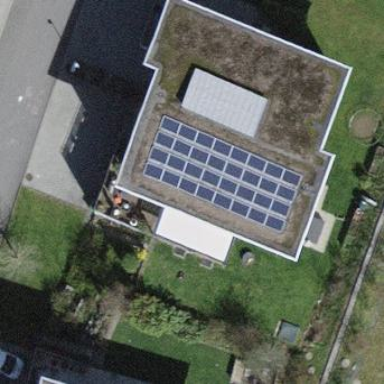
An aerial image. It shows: Solar power generator.